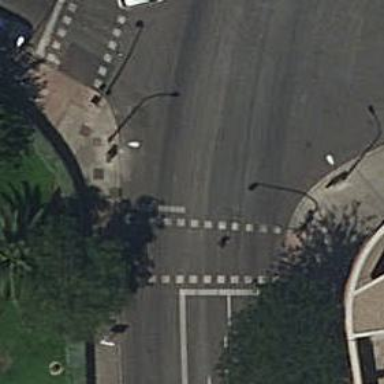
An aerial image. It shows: Asphalt footway with marked crossing.